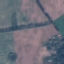
Label: Pasture